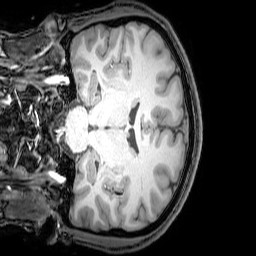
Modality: T1w
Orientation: coronal
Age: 20
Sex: male
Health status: healthy
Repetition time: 0.081 s
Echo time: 0.037 s